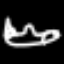
Label: airplane